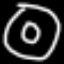
Label: donut